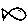
Label: fish